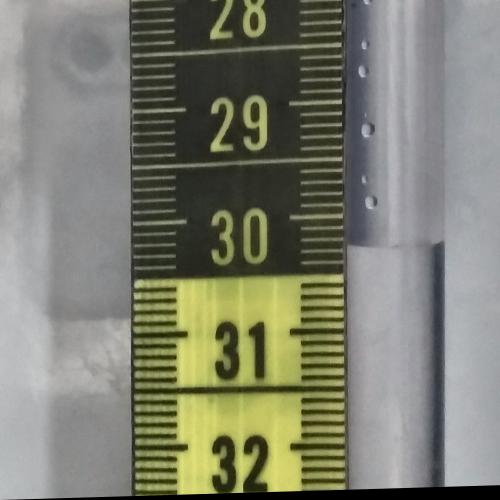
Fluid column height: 30.3 cm